Field crop: tomato
Growth stage: 1
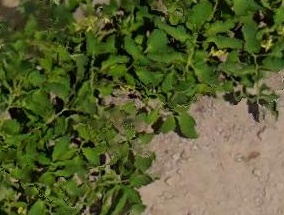
Species: tomato